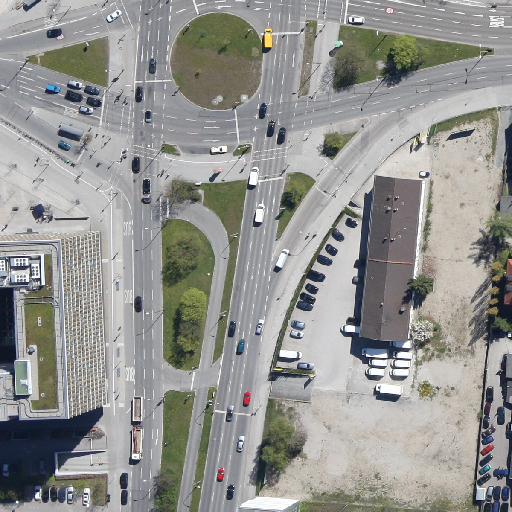
Referring expression: vehicle in the parking area